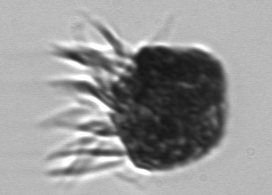
Label: Strombidium_morphotype1